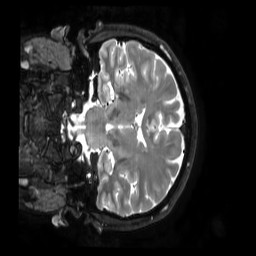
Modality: T2w
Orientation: coronal
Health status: healthy
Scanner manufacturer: philips
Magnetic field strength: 3 T
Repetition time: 2.5 s
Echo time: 0.25 s